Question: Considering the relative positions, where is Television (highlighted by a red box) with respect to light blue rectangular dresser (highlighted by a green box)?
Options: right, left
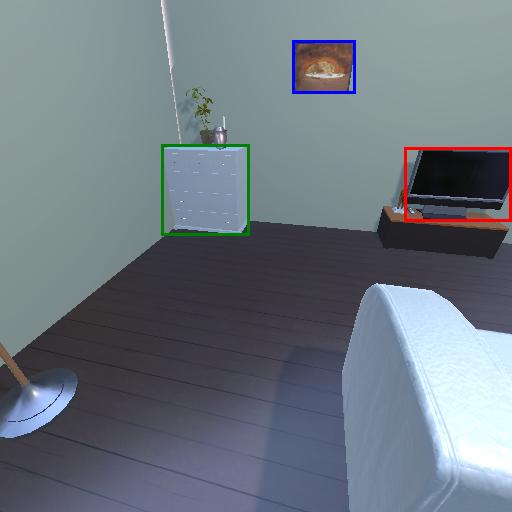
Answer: right